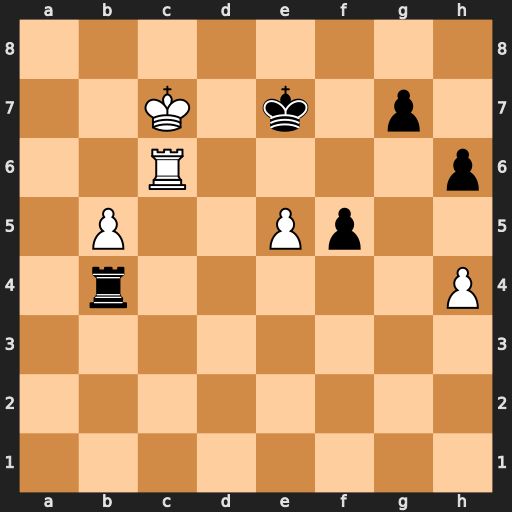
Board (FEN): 8/2K1k1p1/2R4p/1P2Pp2/1r5P/8/8/8
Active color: w
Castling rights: -
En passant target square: -
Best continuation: b6 Rxh4 b7